Question: I'm attempting too add basic lighting to my scene. So far even without GLSL. It appears that my lighting doesn't work. And what I mean by that is everything has no shade at all (everything is lit up).

I know the picture isn't the best, but thats partly because of the texture is shaded in the image.
## Here is my init code:
'''
glClearColor(0.0f, 0.0f, 0.0f, 1.0f); // Clear to black with full alpha
glEnable(GL_DEPTH_TEST); // Enable depth testing
glDepthFunc(GL_LEQUAL); // Specify depth testing function
glClearDepth(1.0); // Clear the full extent of the depth buffer (default)
glEnable(GL_CULL_FACE); // Enable face culling
glCullFace(GL_BACK); // Cull back faces of polygons
glFrontFace(GL_CCW);
glEnable(GL_TEXTURE_2D);
glEnable(GL_BLEND);
glShadeModel(GL_SMOOTH);
glHint(GL_PERSPECTIVE_CORRECTION_HINT, GL_NICEST);
glTexEnvi (GL_TEXTURE_ENV, GL_TEXTURE_ENV_MODE, GL_MODULATE);
glColorMaterial ( GL_FRONT_AND_BACK, GL_AMBIENT_AND_DIFFUSE );
glEnable ( GL_COLOR_MATERIAL );
GLfloat ambientLight[] = { 0.2f, 0.2f, 0.2f, 0.2f };
GLfloat diffuseLight[] = { 0.8f, 0.8f, 0.8, 1.0f };
GLfloat specularLight[] = { 0.5f, 0.5f, 0.5f, 1.0f };
GLfloat position[] = {0, 100.0f, 0, 1.0f };
glLightModelfv(GL_AMBIENT, ambientLight);
glLightModelfv(GL_DIFFUSE, ambientLight);
glLightModelfv(GL_SPECULAR, specularLight);
glLightModelfv(GL_POSITION, position);
glLightfv(GL_LIGHT0, GL_AMBIENT, ambientLight);
glLightfv(GL_LIGHT0, GL_DIFFUSE, diffuseLight);
glLightfv(GL_LIGHT0, GL_SPECULAR, specularLight);
glLightfv(GL_LIGHT0, GL_POSITION, position);
'''
## Draw code:
'''
glEnable(GL_COLOR_MATERIAL);
glEnable(GL_LIGHTING);
glEnable(GL_NORMALIZE);
//For loop of the lights...
glLightfv(GL_LIGHT0+m_lights.at(i)->id, GL_POSITION, glm_to_array(m_lights.at(i)->position));
glEnable(GL_LIGHT0+m_lights.at(i)->id);
//Draw geometry here...
'''
And yes, I am retrieving the normals from the mesh file and inserting the glNormal3f of every face. (GL_TRIANGLES) And even the plane the model sits on never gets affected even if I completely change the normal to random values.
## Plane Example:
'''
if(m_shader_programme){
glUseProgram(m_shader_programme);
}
if(m_texture_id){
glBindTexture(GL_TEXTURE_2D, m_texture_id);
glTexEnvf(GL_TEXTURE_ENV, GL_TEXTURE_ENV_MODE, GL_DECAL);
}
glBegin(GL_TRIANGLES);
glNormal3f(0.0f, 1.0f, 0.0f);
glTexCoord2f(0.0f, m_sizey/10);
glVertex3f(m_sizex, m_height, m_sizey);
glTexCoord2f(m_sizex/10, m_sizey/10);
glVertex3f(m_sizex, m_height, -m_sizey);
glTexCoord2f(m_sizex/10, 0.0f);
glVertex3f(-m_sizex, m_height, -m_sizey);
glNormal3f(0.0f, 1.0f, 0.0f);
glTexCoord2f(m_sizex/10, 0.0f);
glVertex3f(-m_sizex, m_height, -m_sizey);
glTexCoord2f(0.0f, 0.0f);
glVertex3f(-m_sizex, m_height, m_sizey);
glTexCoord2f(0.0f, m_sizey/10);
glVertex3f(m_sizex, m_height, m_sizey);
glEnd();
if(m_shader_programme){
glUseProgram(0);
}
if(m_texture_id){
glBindTexture(GL_TEXTURE_2D, 0);
}
'''
# GLSL Fragment Shader:
'''
#version 120
uniform sampler2D tex;
void main()
{
vec4 color = texture2D(tex,gl_TexCoord[0].st);
gl_FragColor = color;
}
'''
# Vertex Shader:
'''
#version 120
void main() {
vec3 normal, lightDir;
vec4 diffuse, ambient, globalAmbient;
float NdotL;
gl_TexCoord[0] = gl_TextureMatrix[0] * gl_MultiTexCoord0;
normal = normalize(gl_NormalMatrix * gl_Normal);
lightDir = normalize(vec3(gl_LightSource[0].position));
NdotL = max(dot(normal, lightDir), 0.0);
diffuse = gl_FrontMaterial.diffuse * gl_LightSource[0].diffuse;
/* Compute the ambient and globalAmbient terms */
ambient = gl_FrontMaterial.ambient * gl_LightSource[0].ambient;
globalAmbient = gl_LightModel.ambient * gl_FrontMaterial.ambient;
gl_FrontColor = NdotL * diffuse + globalAmbient + ambient;
gl_Position = ftransform();
}
'''
### System Specs
- - -
Just encase anyone is wondering why I'm not using OpenGL 3.x is because GL 3.x doesn't appear to play nice on my machine.
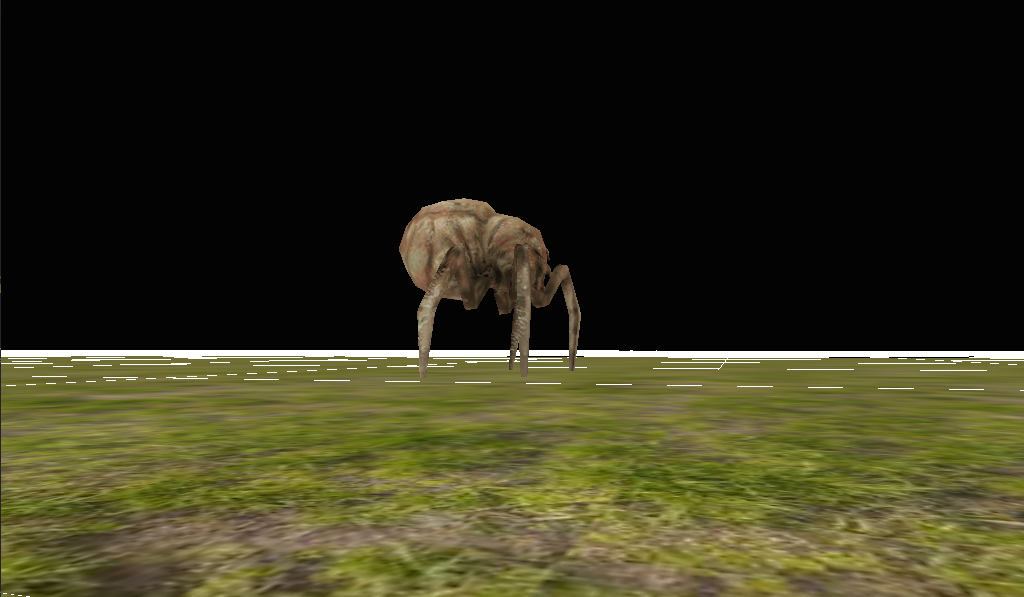
Answer: Your fragment shader:
'''
vec4 color = texture2D(tex,gl_TexCoord[0].st);
gl_FragColor = color;
'''
Simply discards all the computations you did in the vertex shader and samples the texture color. You need to multiply the texture sample by the interpolated color value:
'''
vec4 color = texture2D(tex, gl_TexCoord[0].st) * gl_Color;
^~~~~~
gl_FragColor = color;
'''